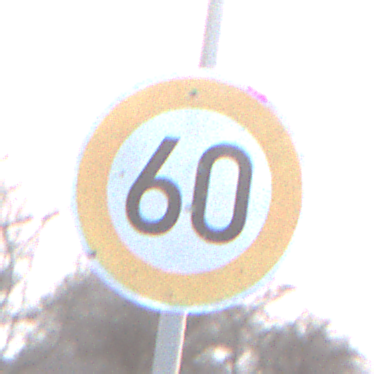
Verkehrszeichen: Geschwindigkeit60
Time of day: SunriseSunset
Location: Outdoor (Nature)
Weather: Clear
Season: NotSpecified
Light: Natural